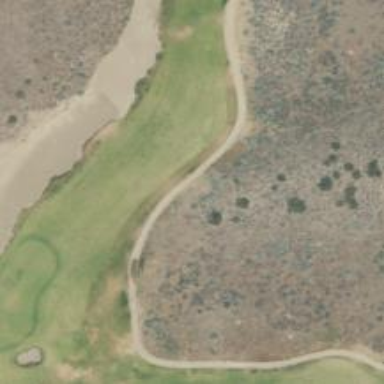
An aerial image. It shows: Service road used as golf cart path.